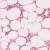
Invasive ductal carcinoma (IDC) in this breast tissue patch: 0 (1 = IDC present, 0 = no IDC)